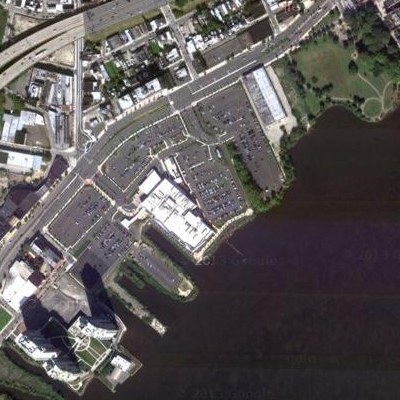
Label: Parking